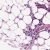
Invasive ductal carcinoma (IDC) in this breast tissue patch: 1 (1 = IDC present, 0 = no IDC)